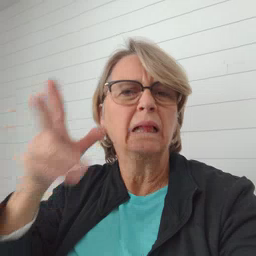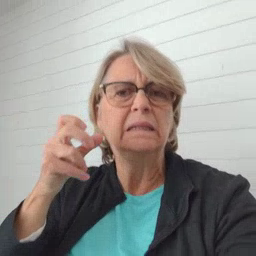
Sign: listen